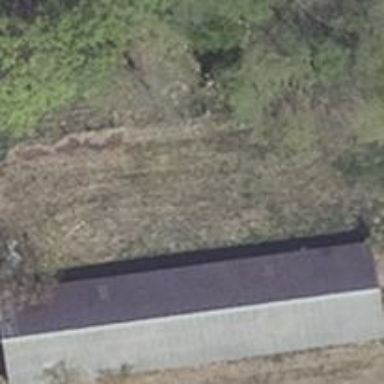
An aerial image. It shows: Gabled grey-colored farm auxiliary building with the roof oriented along its structure.